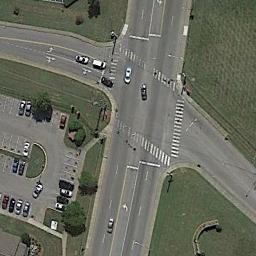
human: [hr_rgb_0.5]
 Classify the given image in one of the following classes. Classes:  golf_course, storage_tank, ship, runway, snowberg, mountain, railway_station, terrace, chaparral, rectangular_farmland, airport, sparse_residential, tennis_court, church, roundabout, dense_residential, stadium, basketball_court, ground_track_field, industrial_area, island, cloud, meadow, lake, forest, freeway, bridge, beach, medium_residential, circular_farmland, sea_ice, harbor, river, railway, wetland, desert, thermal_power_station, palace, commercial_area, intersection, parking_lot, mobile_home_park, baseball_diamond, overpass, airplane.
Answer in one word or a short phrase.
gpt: intersection